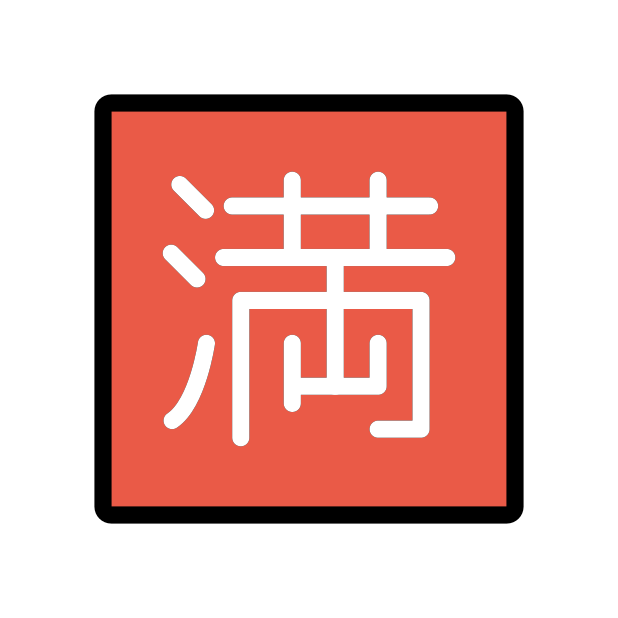
Japanese “no vacancy” button